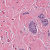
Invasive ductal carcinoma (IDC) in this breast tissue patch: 1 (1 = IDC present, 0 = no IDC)